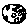
Label: moon